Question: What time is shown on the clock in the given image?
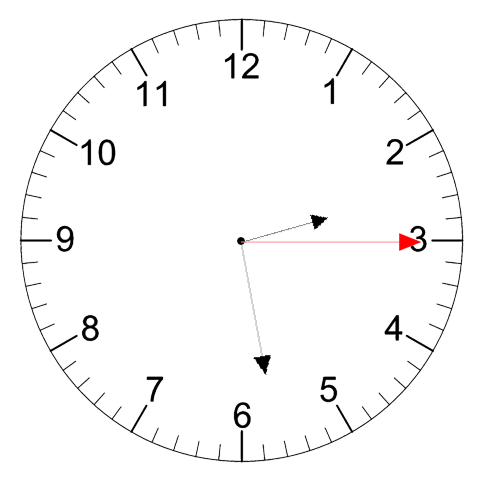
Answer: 02:28:15